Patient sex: M
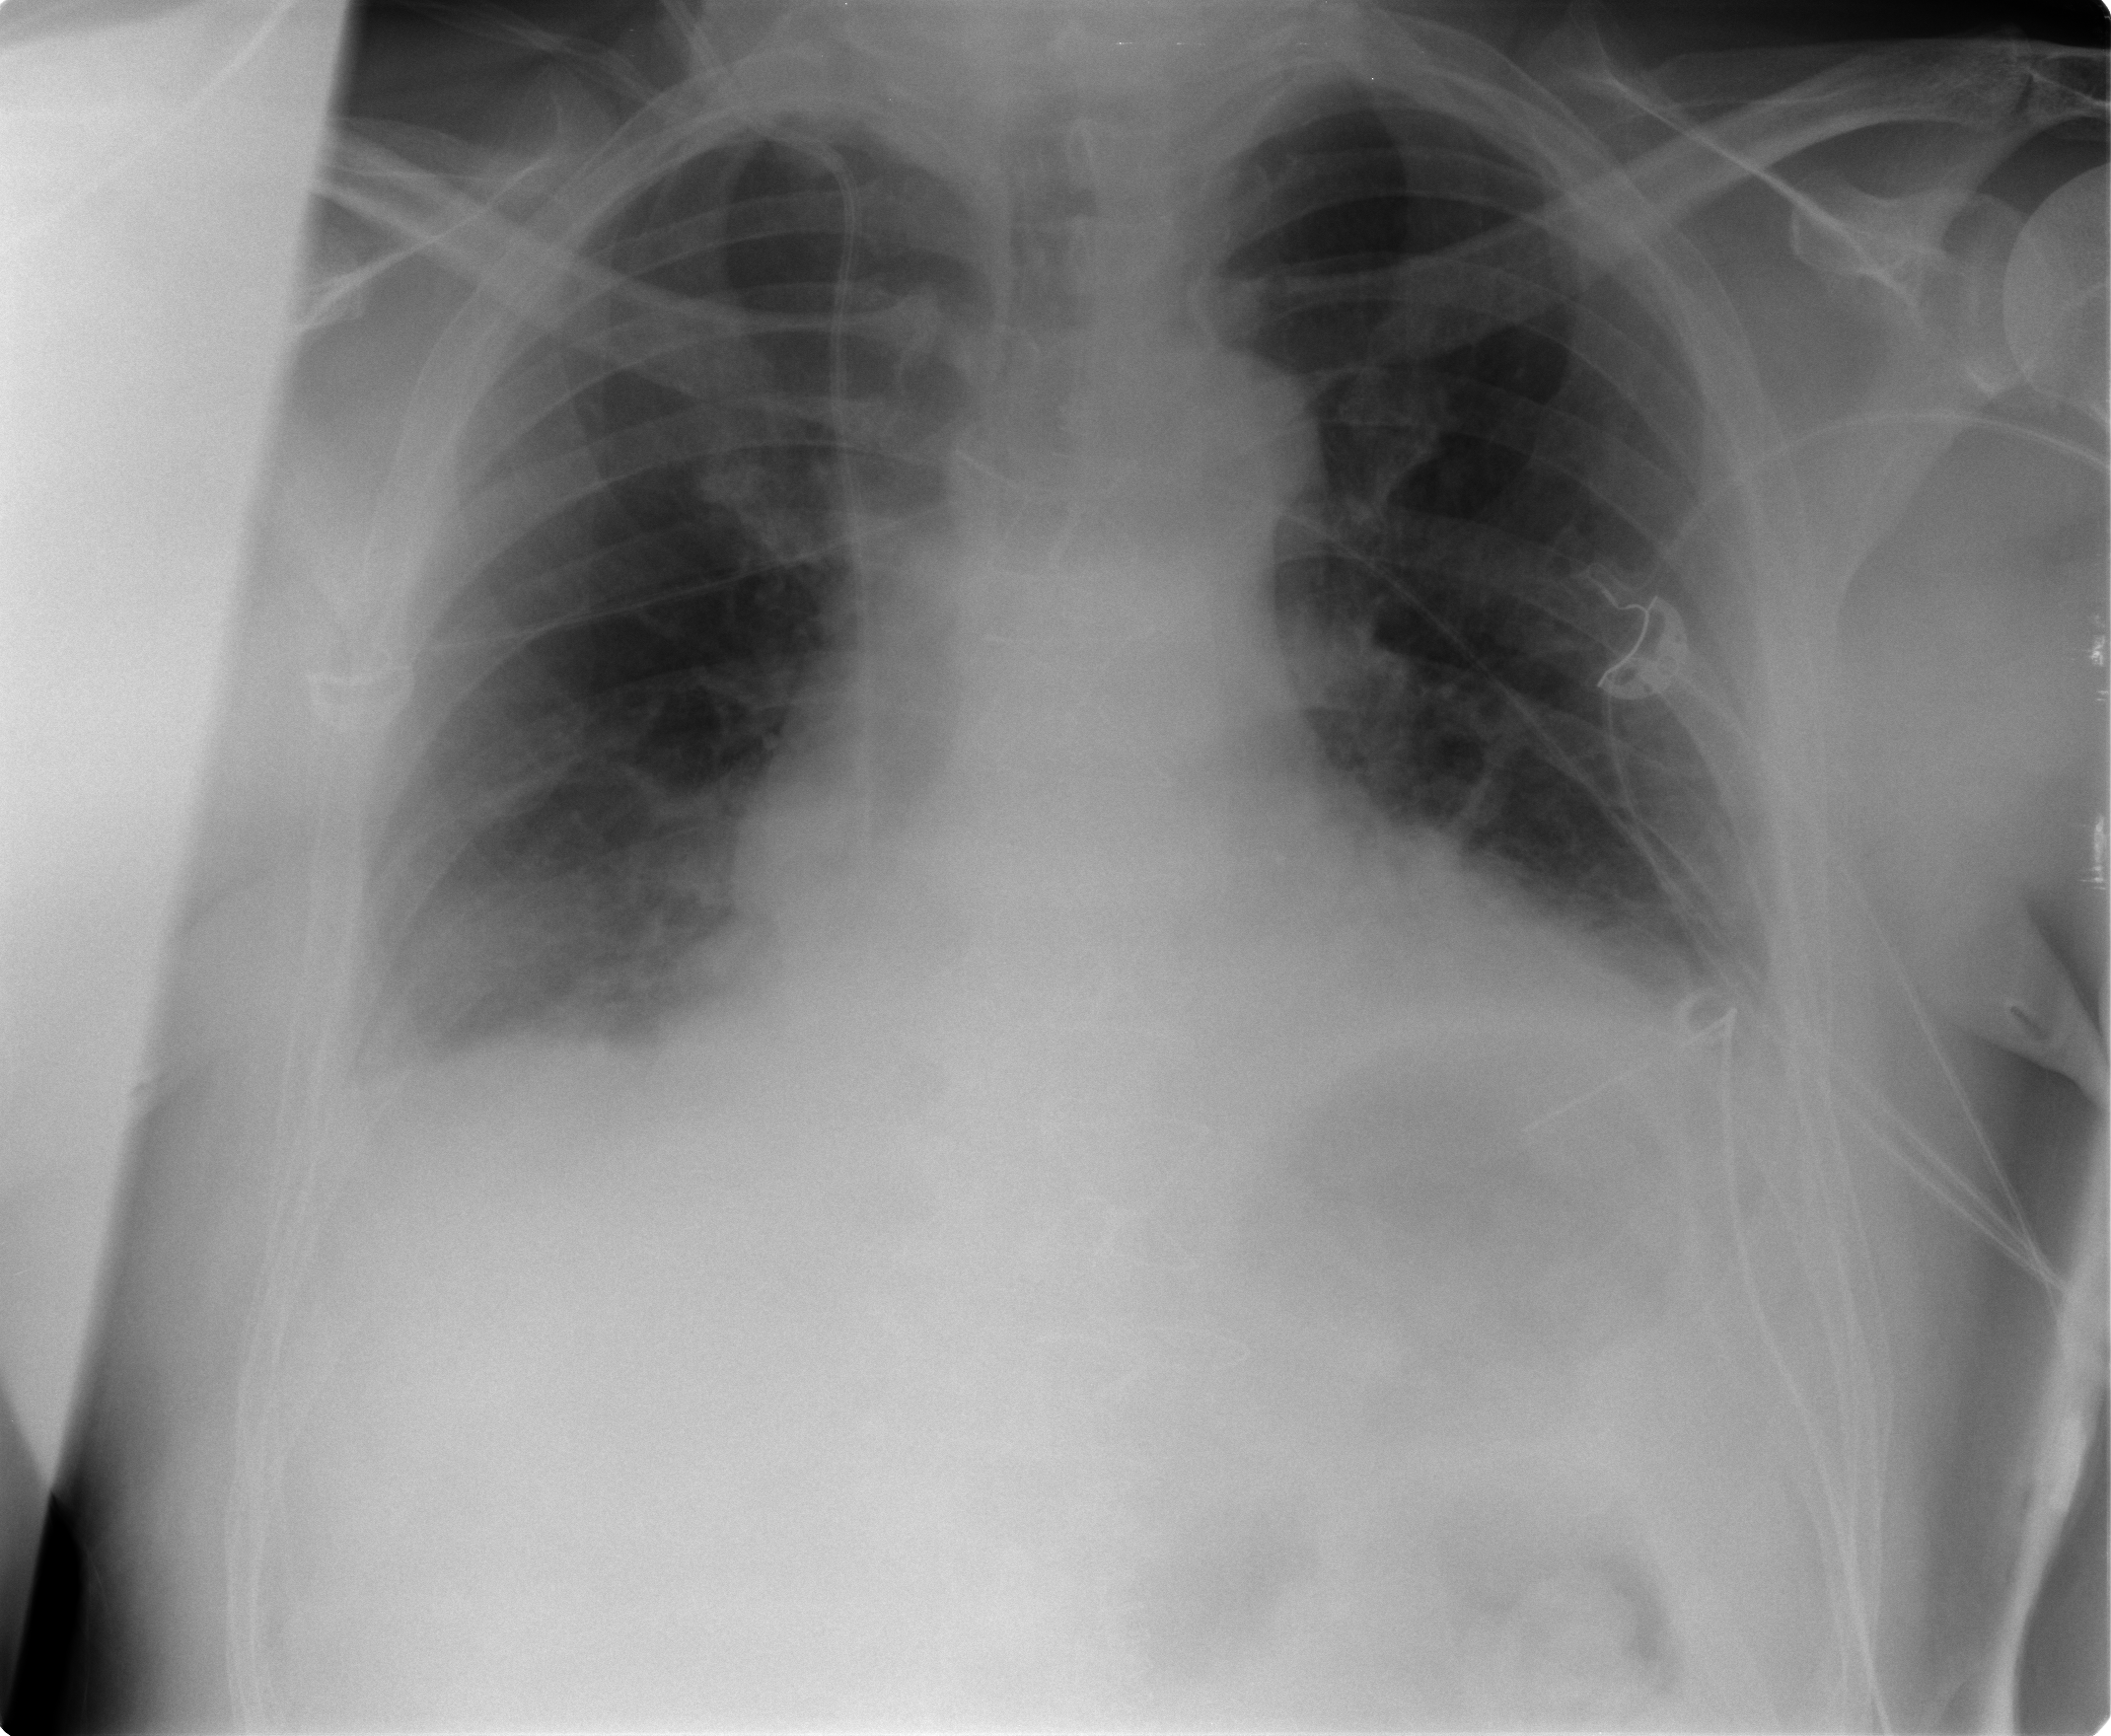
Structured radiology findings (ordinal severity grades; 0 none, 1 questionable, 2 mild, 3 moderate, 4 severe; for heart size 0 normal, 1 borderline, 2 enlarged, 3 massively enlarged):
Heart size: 2
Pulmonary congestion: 0
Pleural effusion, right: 2
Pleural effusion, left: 2
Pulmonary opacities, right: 0
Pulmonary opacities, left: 0
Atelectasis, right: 2
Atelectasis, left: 2